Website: bh-photo
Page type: payment
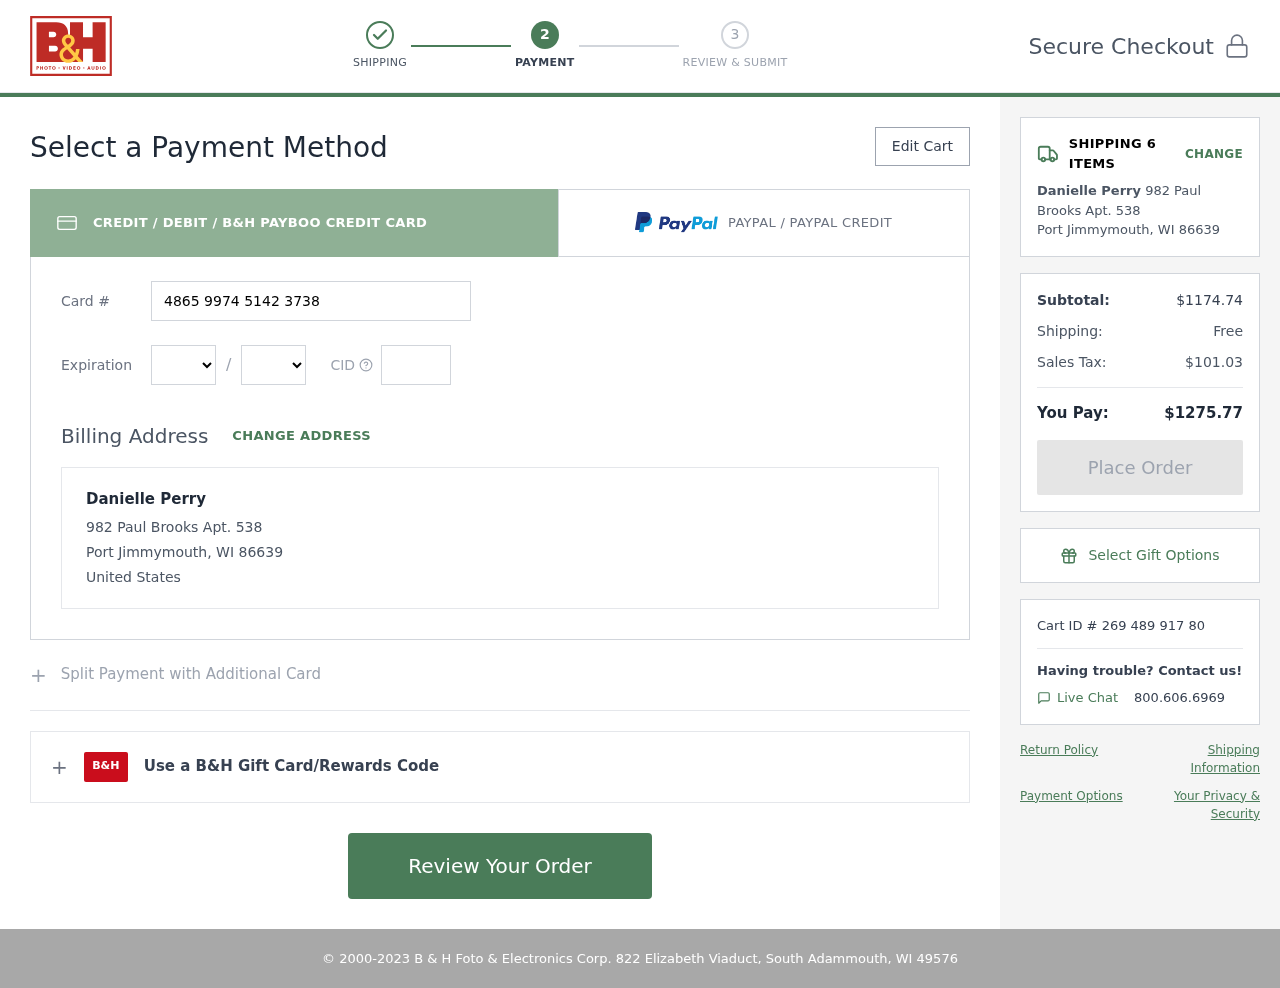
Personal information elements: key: PII_CARD_CVV
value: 715
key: PII_CARD_EXPIRY_MONTH
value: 12
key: PII_CARD_EXPIRY_YEAR
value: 27
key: PII_CARD_NUMBER
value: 4865 9974 5142 3738
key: PII_CITY_STATE_ZIP
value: Port Jimmymouth, WI 86639
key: PII_COUNTRY
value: United States
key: PII_FULLNAME
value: Danielle Perry
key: PII_STREET
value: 982 Paul Brooks Apt. 538
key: PII_FULLNAME2
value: Danielle Perry
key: PII_CITY
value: Port Jimmymouth
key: PII_STATE_ABBR
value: WI
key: PII_POSTCODE
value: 86639
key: PII_POSTCODE_FULL
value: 86639
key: PII_CITY_STATE
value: Port Jimmymouth, WI
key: PII_POSTCODE_NUMERIC
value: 86639
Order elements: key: ORDER_NUM_ITEMS
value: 6
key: ORDER_SUBTOTAL
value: $1174.74
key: ORDER_SHIPPING_COST
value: Free
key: ORDER_TAX
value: $101.03
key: ORDER_TOTAL
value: $1275.77
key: ORDER_ID
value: Cart ID # 269 489 917 80